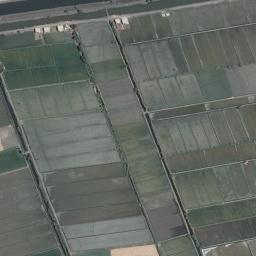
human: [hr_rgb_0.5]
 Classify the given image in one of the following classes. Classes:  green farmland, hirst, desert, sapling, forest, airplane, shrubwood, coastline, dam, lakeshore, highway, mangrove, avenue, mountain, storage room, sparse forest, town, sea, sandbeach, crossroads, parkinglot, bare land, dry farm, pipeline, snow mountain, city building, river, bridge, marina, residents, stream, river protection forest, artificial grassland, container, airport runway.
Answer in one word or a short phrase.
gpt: green farmland